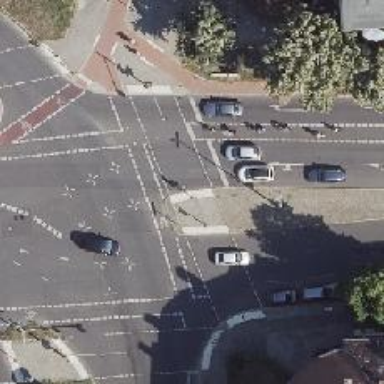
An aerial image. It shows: Footway located on traffic island.